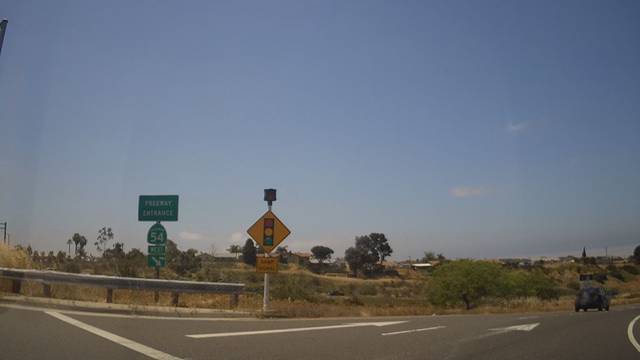
Region: United States
Coordinates: 32.665, -117.058